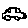
Label: car